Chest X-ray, PA view. Patient: 42 years old, sex M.
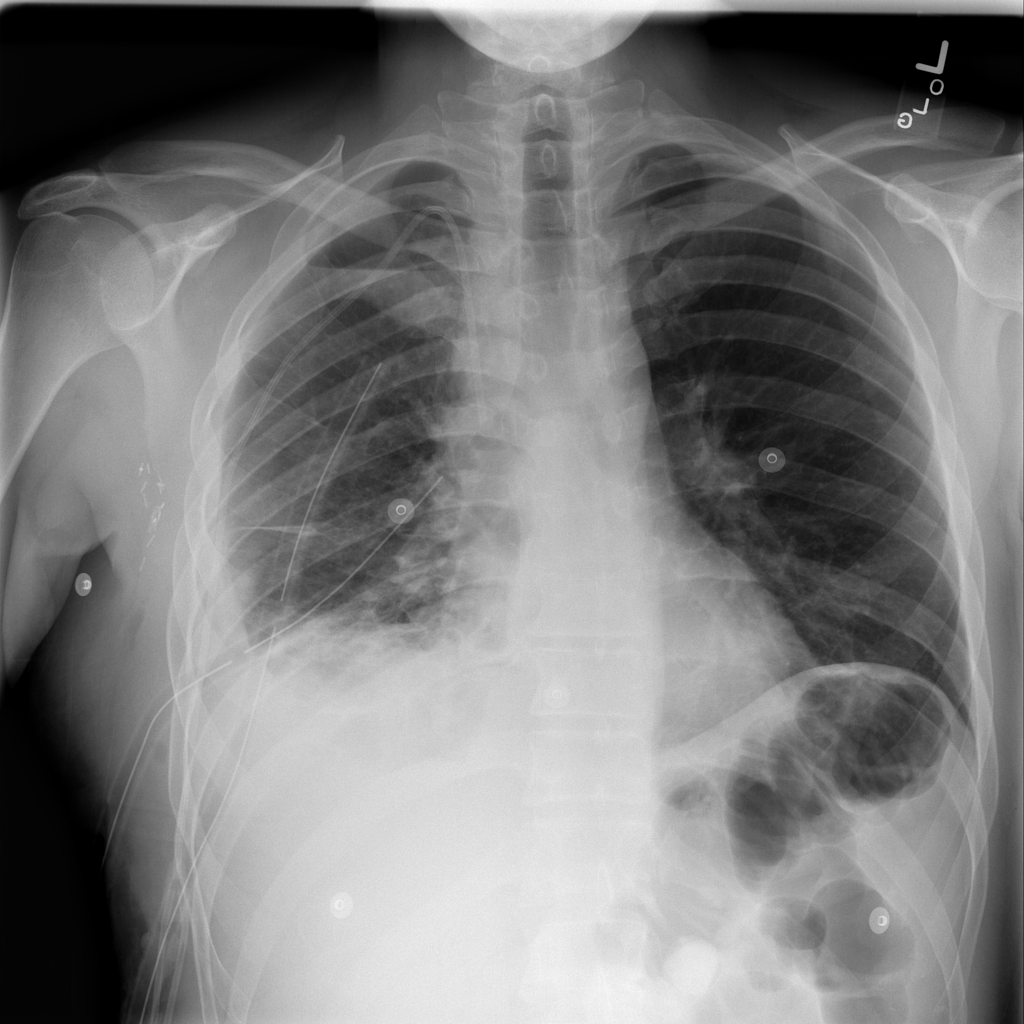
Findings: No Finding